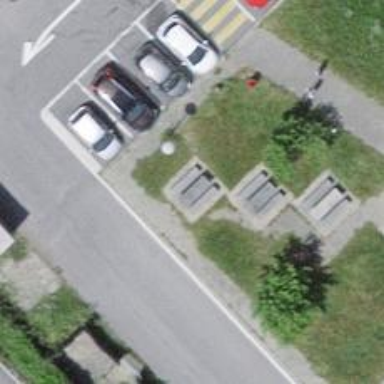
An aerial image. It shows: Picnic table located in leisure land area.